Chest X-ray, AP view. Patient: 53 years old, sex M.
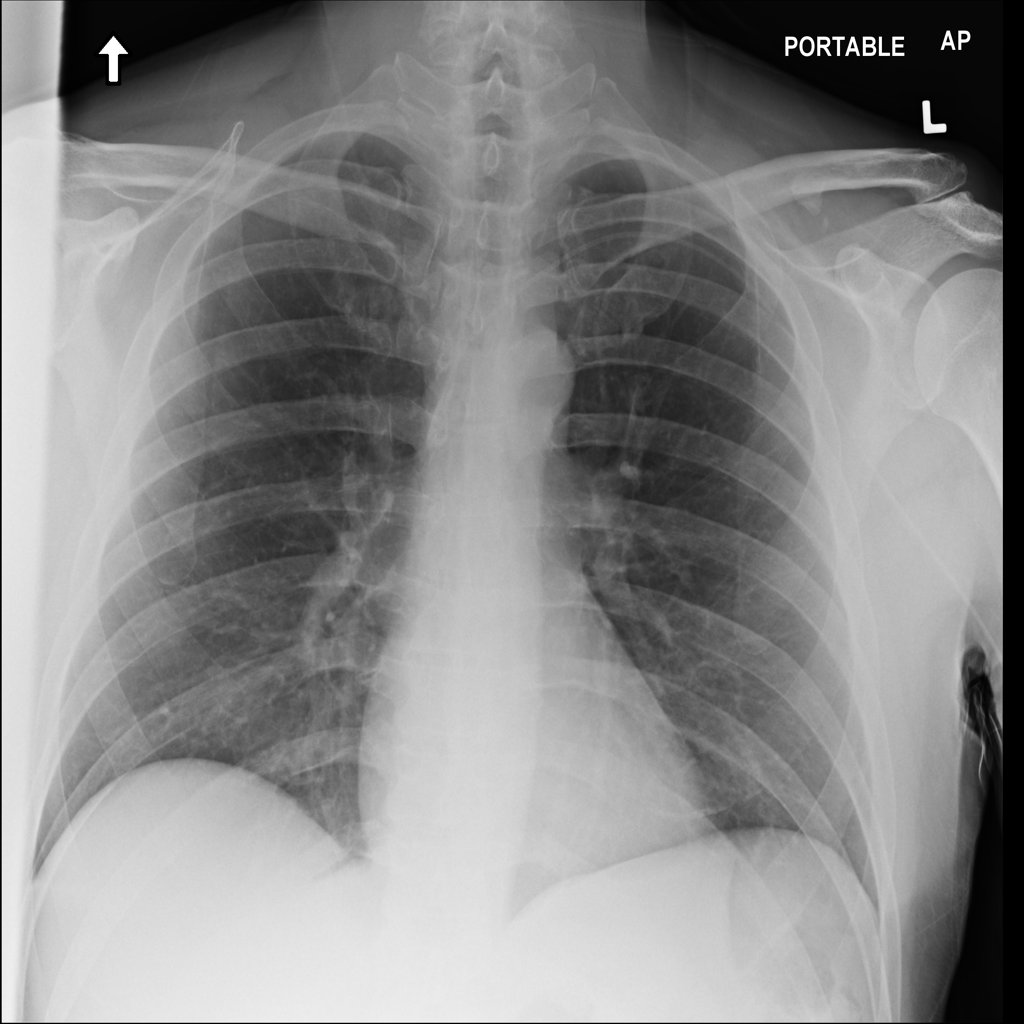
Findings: No Finding